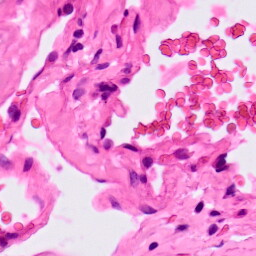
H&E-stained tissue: Lung